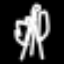
Label: angel